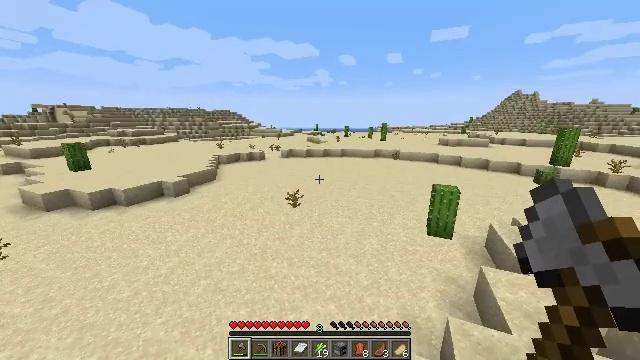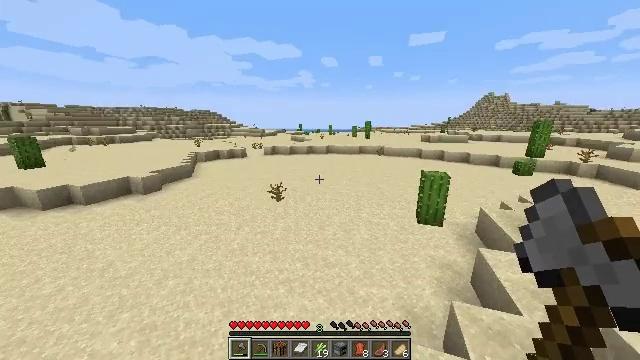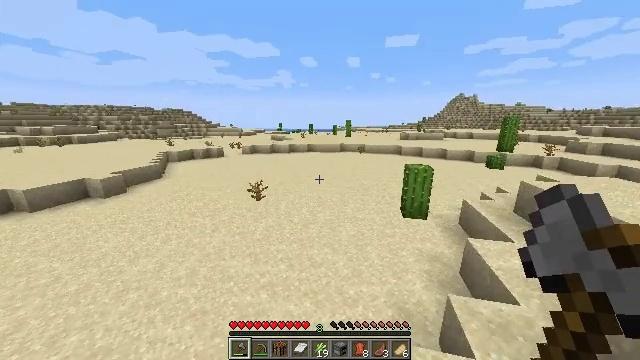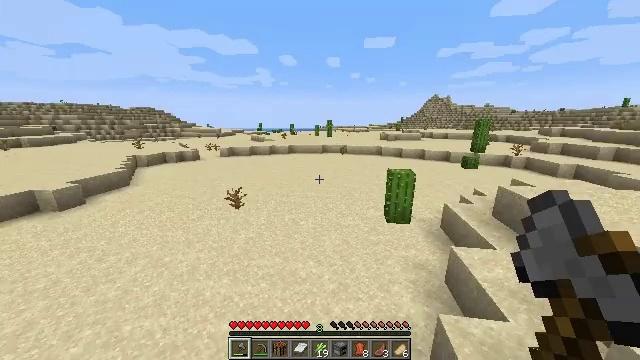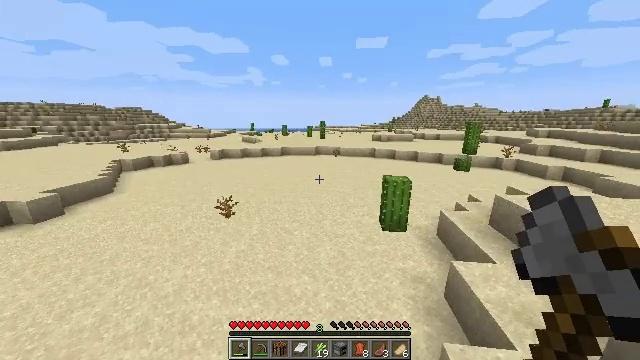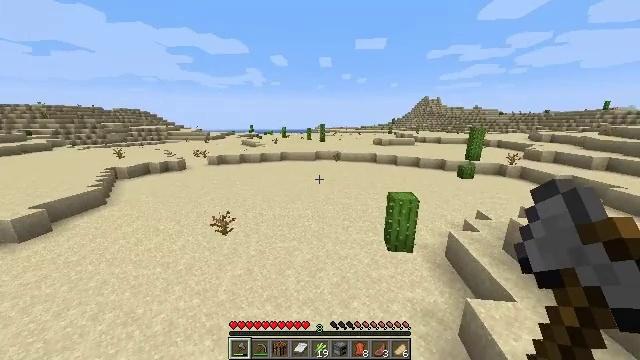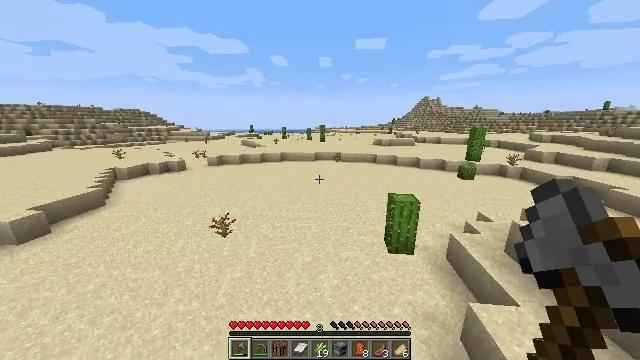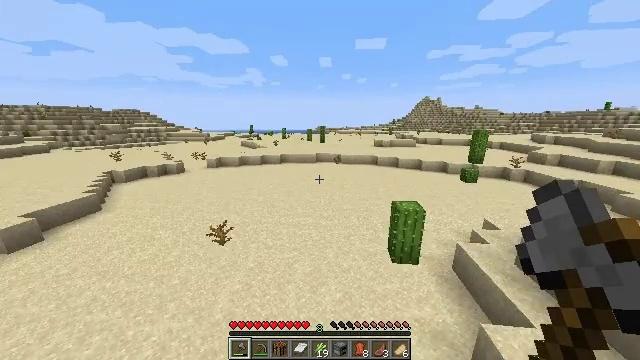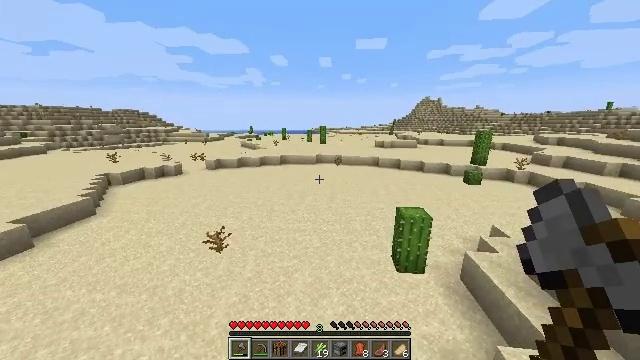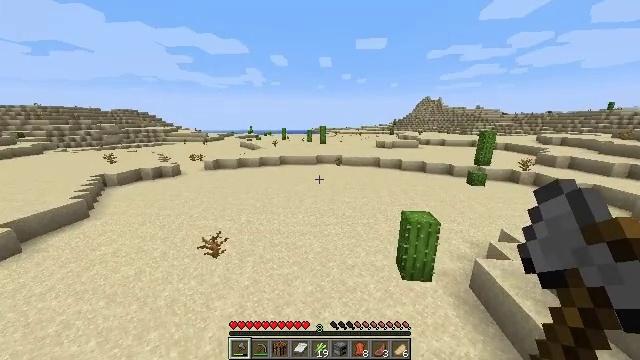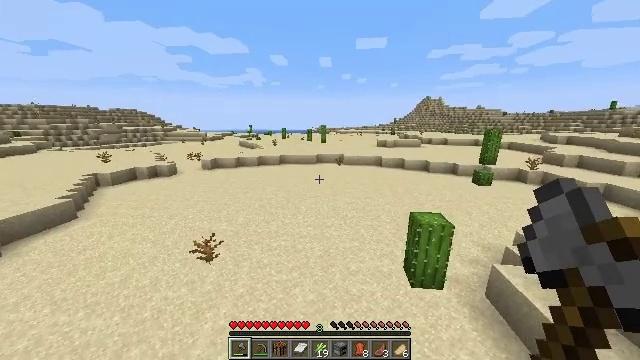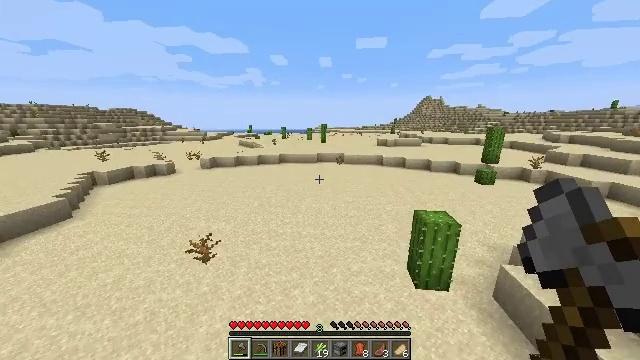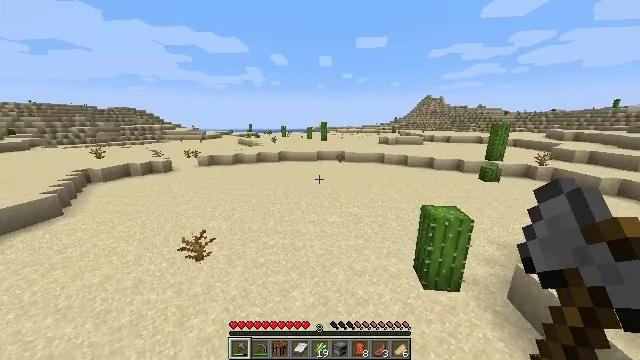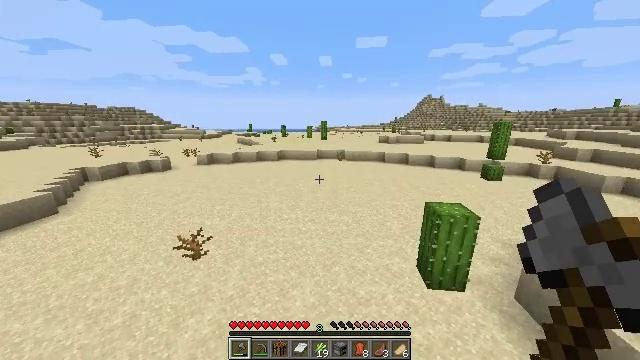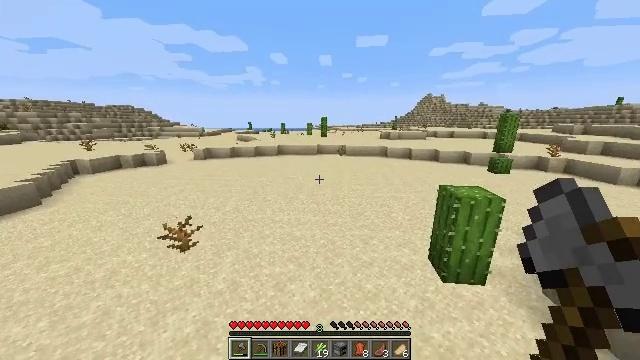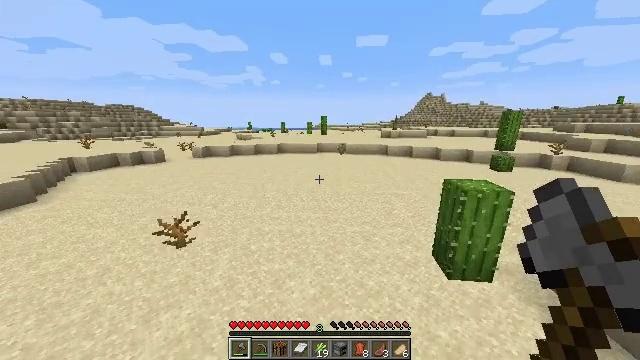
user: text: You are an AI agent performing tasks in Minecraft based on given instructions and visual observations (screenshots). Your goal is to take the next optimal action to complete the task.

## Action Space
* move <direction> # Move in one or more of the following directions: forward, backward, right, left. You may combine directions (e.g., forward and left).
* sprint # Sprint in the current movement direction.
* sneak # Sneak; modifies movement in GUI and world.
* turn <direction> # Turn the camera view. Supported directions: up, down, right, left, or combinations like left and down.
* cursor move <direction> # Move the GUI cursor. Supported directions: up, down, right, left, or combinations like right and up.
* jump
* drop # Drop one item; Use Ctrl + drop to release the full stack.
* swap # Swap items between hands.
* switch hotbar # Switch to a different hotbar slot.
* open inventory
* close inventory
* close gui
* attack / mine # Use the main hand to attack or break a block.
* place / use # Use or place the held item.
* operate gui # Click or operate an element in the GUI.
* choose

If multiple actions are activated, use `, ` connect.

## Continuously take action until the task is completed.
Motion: motion action
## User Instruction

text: Left click to mine the dead bush.
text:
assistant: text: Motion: move forward, sprint, turn right, jump
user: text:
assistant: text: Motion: move forward, sprint, turn right, jump
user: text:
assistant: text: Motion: move forward, sprint, turn right, jump
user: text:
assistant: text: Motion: move forward, sprint, turn right, jump
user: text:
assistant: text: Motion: move forward, sprint, jump
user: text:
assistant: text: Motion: move forward, sprint, jump
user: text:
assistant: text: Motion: move forward, sprint, jump
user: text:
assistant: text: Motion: move forward, sprint, jump
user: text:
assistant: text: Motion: move forward, sprint, jump
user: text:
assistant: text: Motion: move forward, sprint, jump
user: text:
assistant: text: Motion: move forward, sprint, jump
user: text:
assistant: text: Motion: move forward, sprint, jump
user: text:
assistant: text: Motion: move forward, sprint, jump
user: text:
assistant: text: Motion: move forward, sprint, jump
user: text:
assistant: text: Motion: move forward, sprint, jump
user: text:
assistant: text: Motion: move forward, sprint, jump
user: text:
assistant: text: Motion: move forward, sprint, turn left, jump
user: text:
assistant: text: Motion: move forward, sprint, turn left, jump
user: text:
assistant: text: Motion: move forward, sprint, jump
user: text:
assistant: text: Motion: move forward, sprint, jump
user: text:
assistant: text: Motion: move forward, sprint, jump
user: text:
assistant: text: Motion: move forward, sprint, jump
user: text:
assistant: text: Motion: move forward, sprint, jump
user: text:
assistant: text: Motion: move forward, sprint, jump
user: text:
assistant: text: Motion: move forward, sprint, jump
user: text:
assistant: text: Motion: move forward, sprint, jump
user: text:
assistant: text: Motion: move forward, sprint, jump
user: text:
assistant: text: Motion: move forward, sprint, turn left, jump
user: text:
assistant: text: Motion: move forward, sprint, turn left, jump
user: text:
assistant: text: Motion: move forward, sprint, turn left, jump